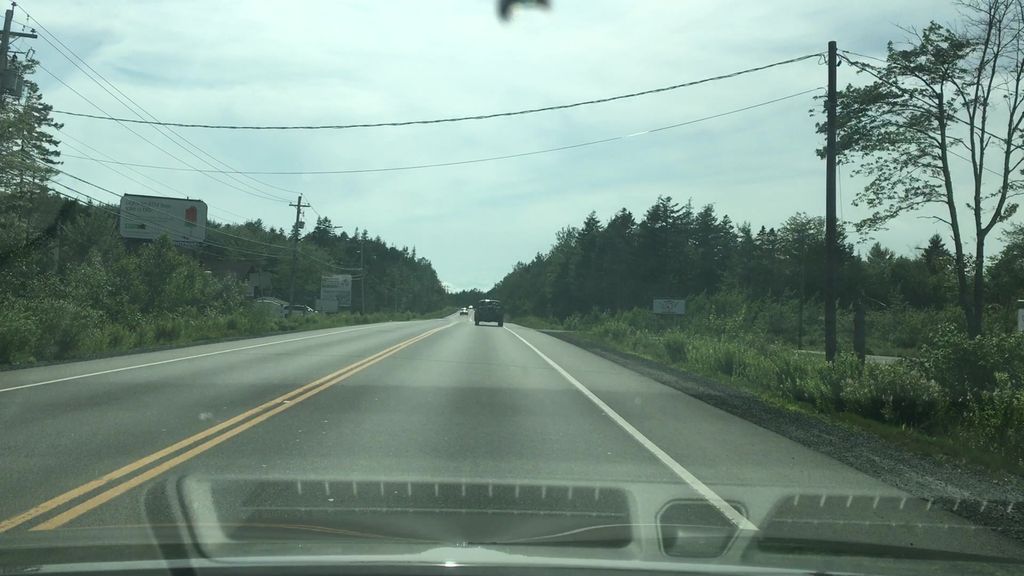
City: halifax